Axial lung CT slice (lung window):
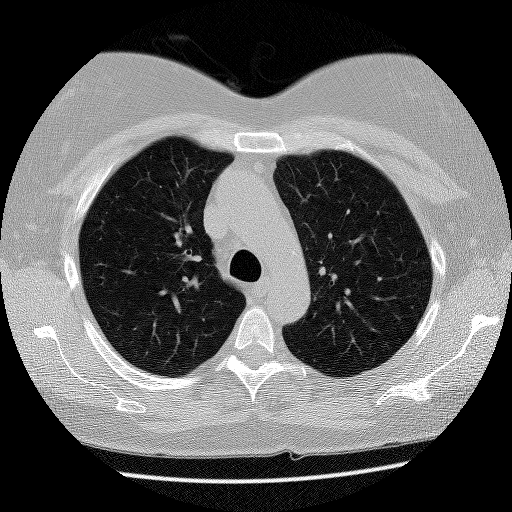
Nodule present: no